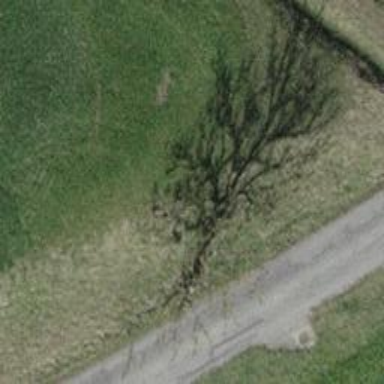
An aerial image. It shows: Beautiful tree in nature.